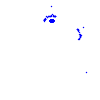
Particle: pion